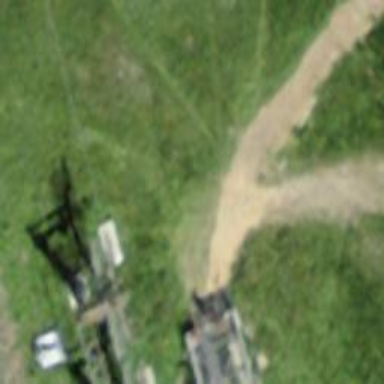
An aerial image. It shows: Path on the ground suitable for downhill and hiking.